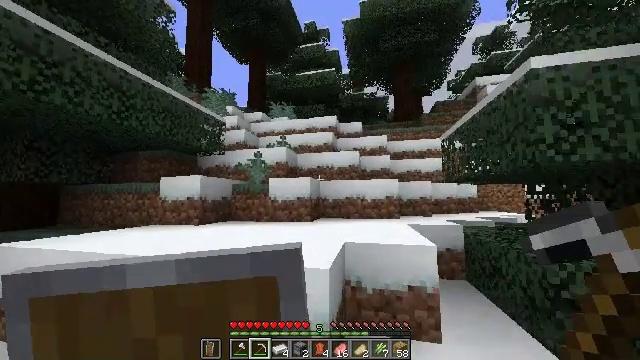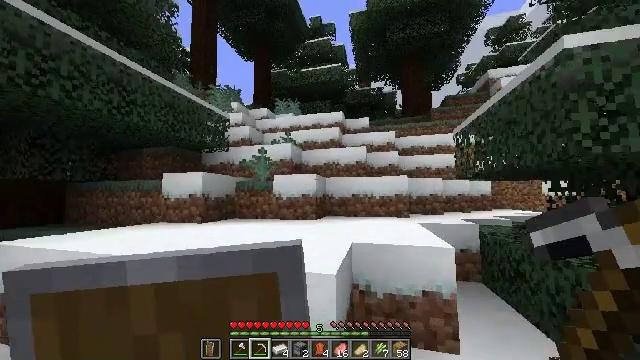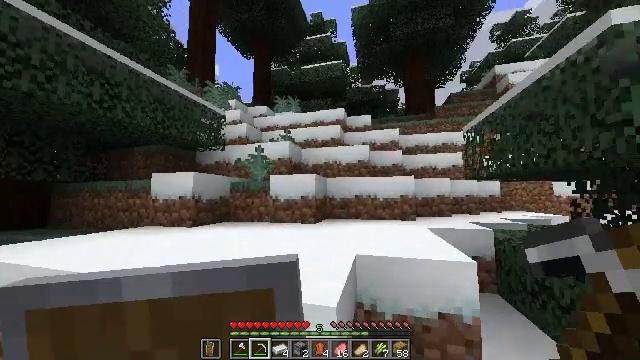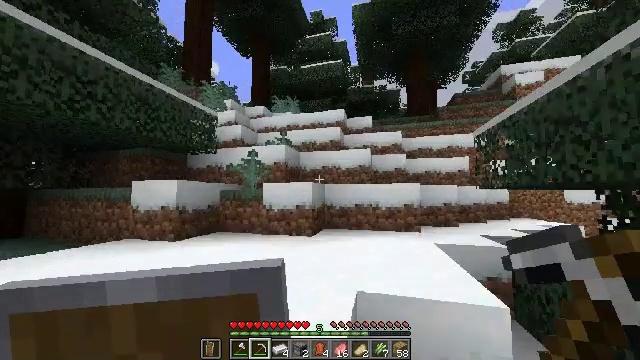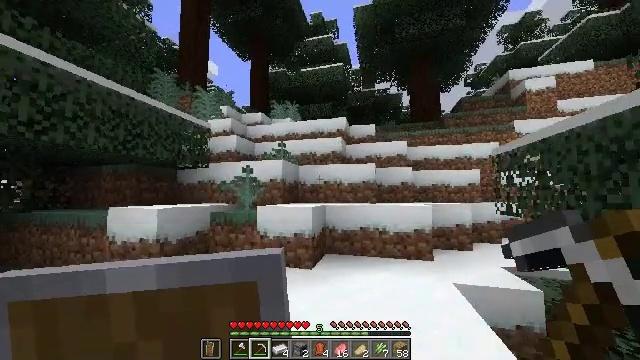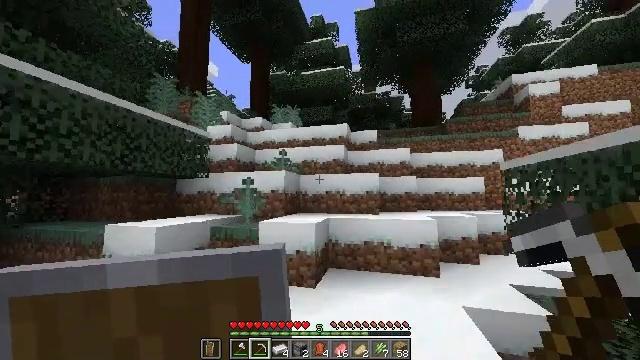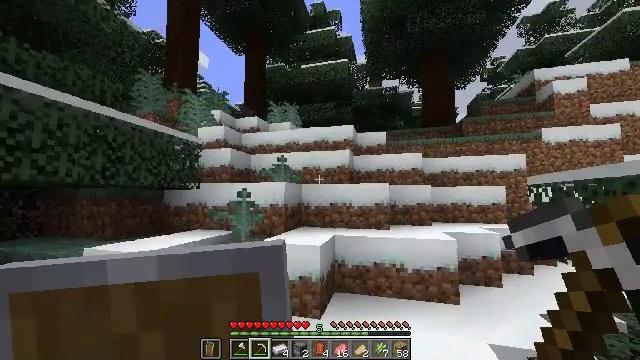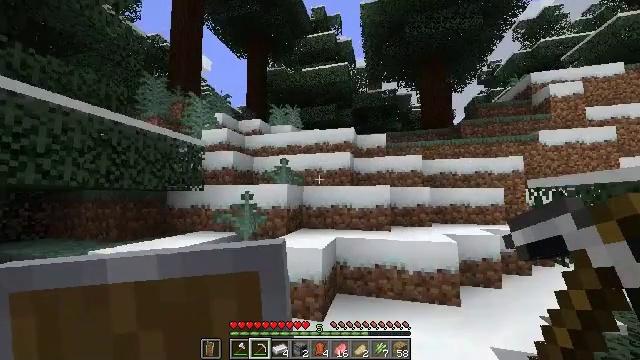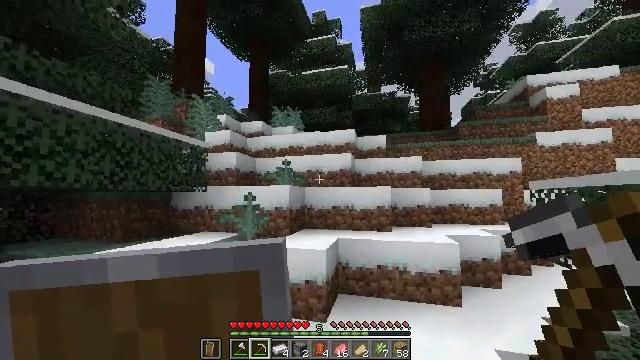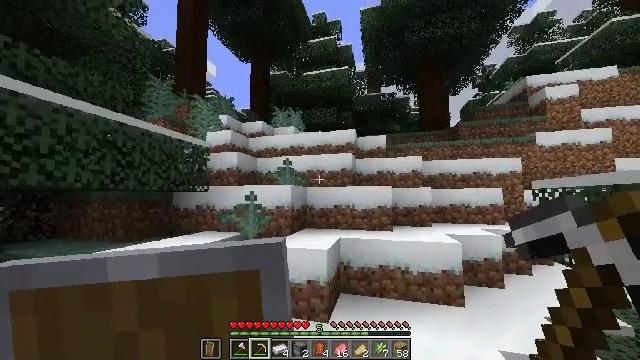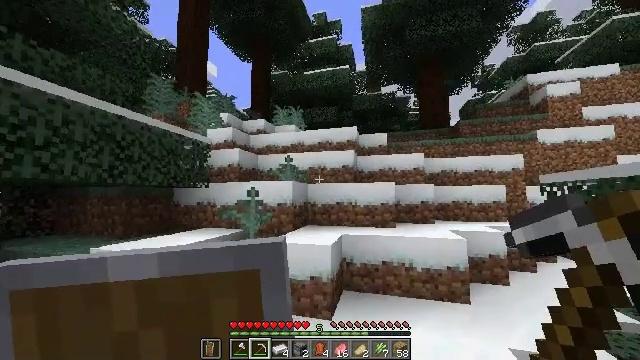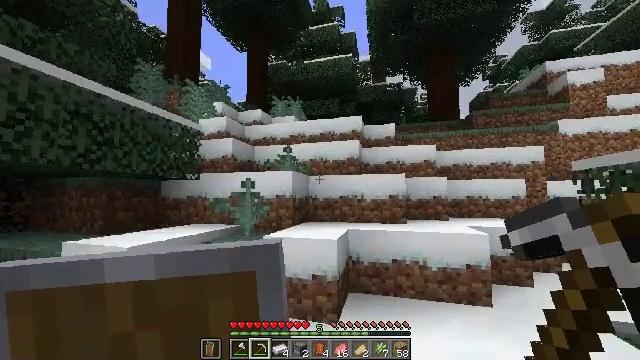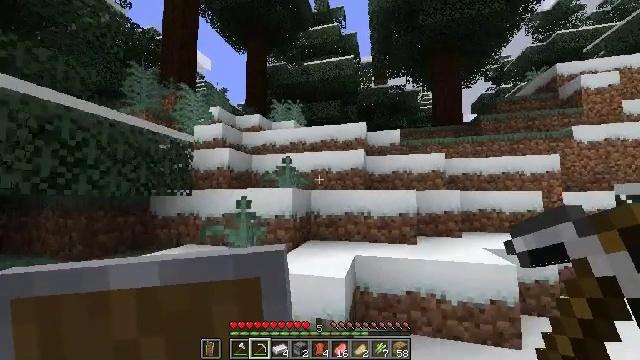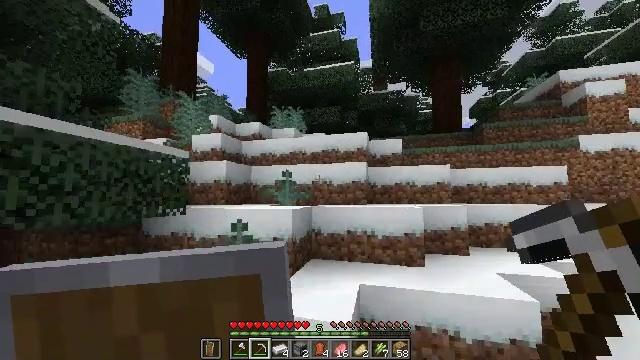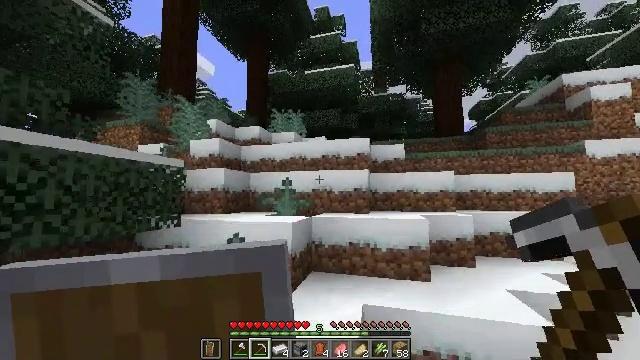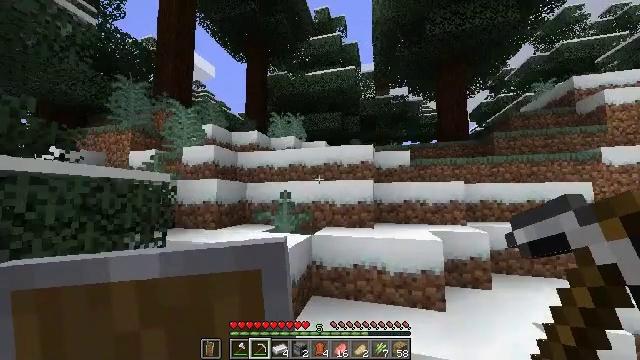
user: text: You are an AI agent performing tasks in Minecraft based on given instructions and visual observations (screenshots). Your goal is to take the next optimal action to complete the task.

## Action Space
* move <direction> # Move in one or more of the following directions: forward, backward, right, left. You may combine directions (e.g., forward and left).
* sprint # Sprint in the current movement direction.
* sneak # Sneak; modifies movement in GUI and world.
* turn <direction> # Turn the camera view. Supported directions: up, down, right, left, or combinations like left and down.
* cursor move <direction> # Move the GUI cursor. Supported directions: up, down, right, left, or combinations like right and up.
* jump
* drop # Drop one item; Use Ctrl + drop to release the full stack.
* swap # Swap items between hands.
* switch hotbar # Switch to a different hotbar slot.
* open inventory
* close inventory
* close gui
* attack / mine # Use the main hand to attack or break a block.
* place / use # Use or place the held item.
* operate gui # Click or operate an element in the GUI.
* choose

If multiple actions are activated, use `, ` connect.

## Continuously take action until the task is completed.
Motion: motion action
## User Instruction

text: Mine spruce leaves from the tree.
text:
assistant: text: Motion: move forward, sprint, turn left
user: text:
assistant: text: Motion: move forward, sprint
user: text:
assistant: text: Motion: move forward, sprint, jump
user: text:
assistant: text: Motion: move forward, sprint, jump
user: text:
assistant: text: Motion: move forward, sprint, jump
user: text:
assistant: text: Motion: move forward, sprint, jump
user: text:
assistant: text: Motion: move forward, sprint, jump
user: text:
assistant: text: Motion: move forward, sprint, jump
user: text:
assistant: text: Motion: move forward, sprint, jump
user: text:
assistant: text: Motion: move forward, sprint
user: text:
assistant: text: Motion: move forward, sprint
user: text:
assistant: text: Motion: move forward, sprint, jump
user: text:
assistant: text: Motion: move forward, sprint, jump
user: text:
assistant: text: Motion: move forward, sprint, jump
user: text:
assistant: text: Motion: move forward, sprint, jump
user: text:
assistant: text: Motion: move forward, sprint, jump
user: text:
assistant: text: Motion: move forward, sprint, jump
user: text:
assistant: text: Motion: move forward, sprint, jump
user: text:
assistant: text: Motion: move forward, sprint, jump
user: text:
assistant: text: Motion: move forward, sprint, jump
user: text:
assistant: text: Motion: move forward, sprint, jump
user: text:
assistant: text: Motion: move forward, sprint, jump
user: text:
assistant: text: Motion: move forward, sprint, jump
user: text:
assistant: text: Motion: move forward, sprint, jump
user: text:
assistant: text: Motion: move forward, sprint, jump
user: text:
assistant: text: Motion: move forward, sprint, jump
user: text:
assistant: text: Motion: move forward, sprint, jump
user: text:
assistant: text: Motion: move forward, sprint, jump
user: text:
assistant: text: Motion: move forward, sprint, jump
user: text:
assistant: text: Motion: move forward, sprint, jump